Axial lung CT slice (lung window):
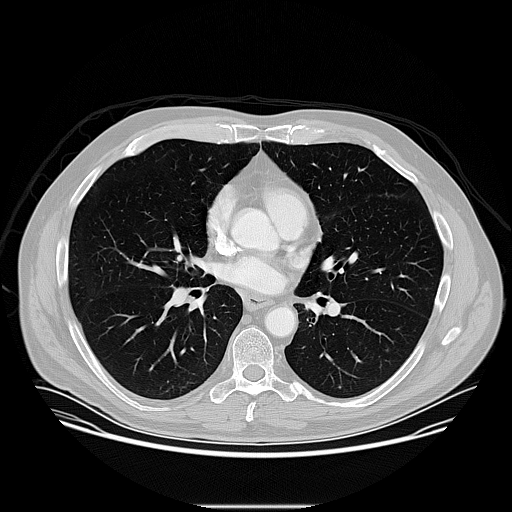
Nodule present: no